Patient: sex F, age 69
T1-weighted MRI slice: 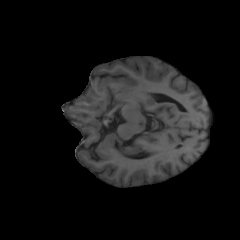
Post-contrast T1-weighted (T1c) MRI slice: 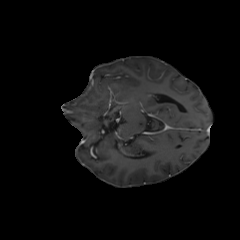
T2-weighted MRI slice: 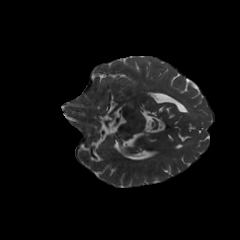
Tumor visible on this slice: no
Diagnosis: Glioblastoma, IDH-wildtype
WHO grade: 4